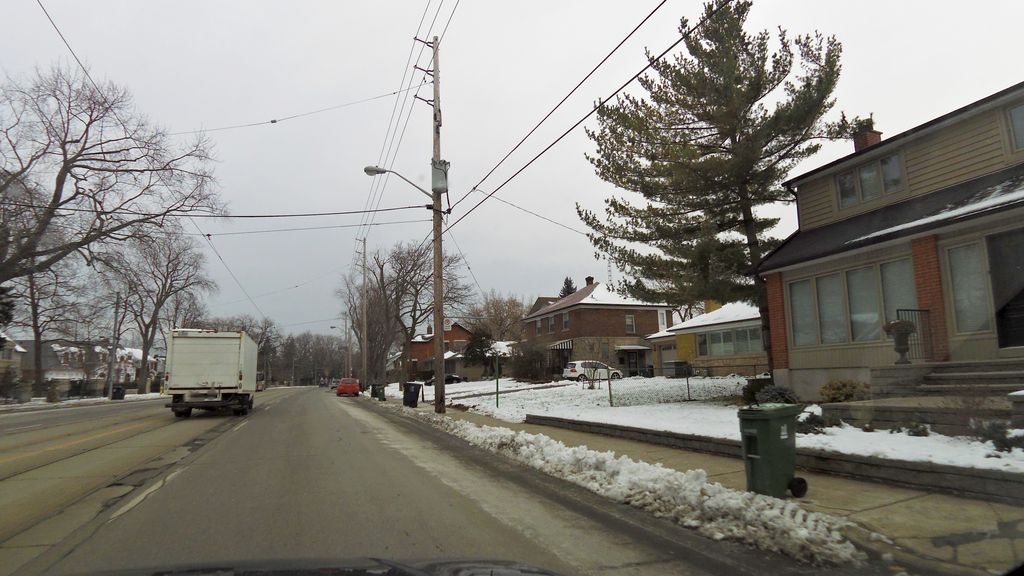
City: toronto